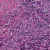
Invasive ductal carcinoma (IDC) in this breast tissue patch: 1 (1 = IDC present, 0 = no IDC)